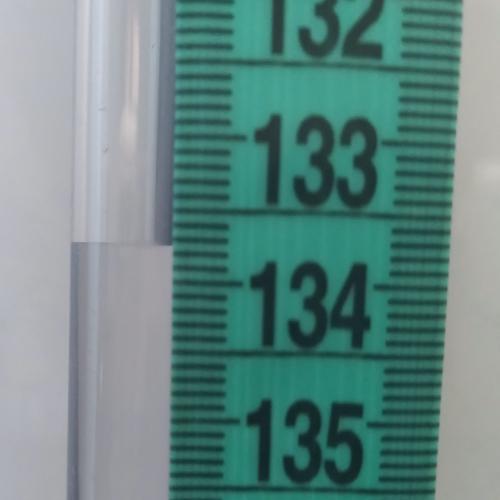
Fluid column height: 133.8 cm